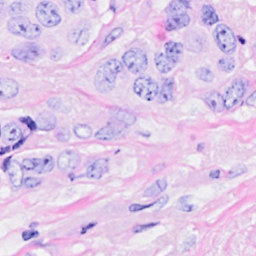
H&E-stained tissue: Breast